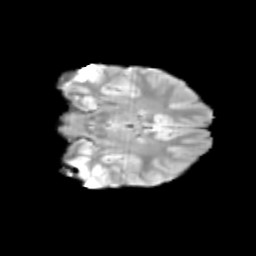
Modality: T2w
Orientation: coronal
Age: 10
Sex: male
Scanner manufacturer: siemens
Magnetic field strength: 3 T
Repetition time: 3.8 s
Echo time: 0.07 s